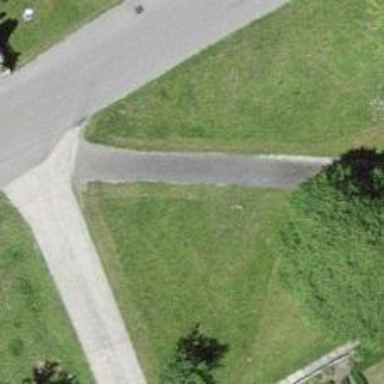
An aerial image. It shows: Asphalt driveway used as service road.